Interaction volume radius: 5 \u00c5
Interaction volume height: 25 \u00c5
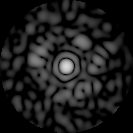
Disorder parameter: 0.8677